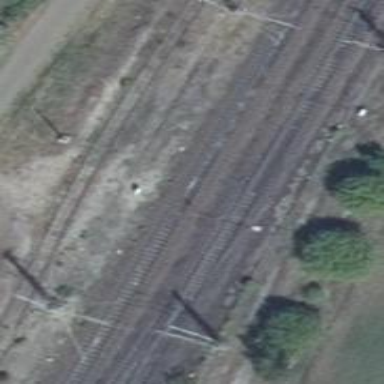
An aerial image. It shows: Railway switch.